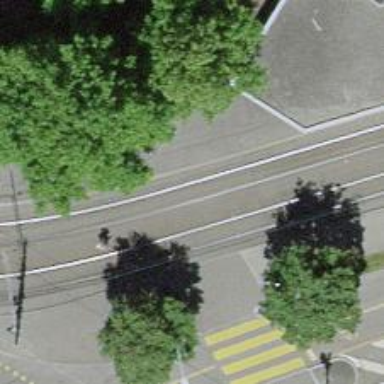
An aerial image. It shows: Tram crossing on the railway.